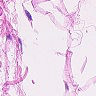
Metastatic tissue present: no